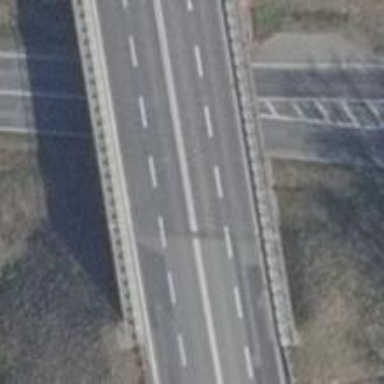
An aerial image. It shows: Bridge over asphalt secondary road. The road is designated as motorway.